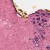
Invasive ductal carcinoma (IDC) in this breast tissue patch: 0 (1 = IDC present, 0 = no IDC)